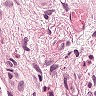
Metastatic tissue present: yes